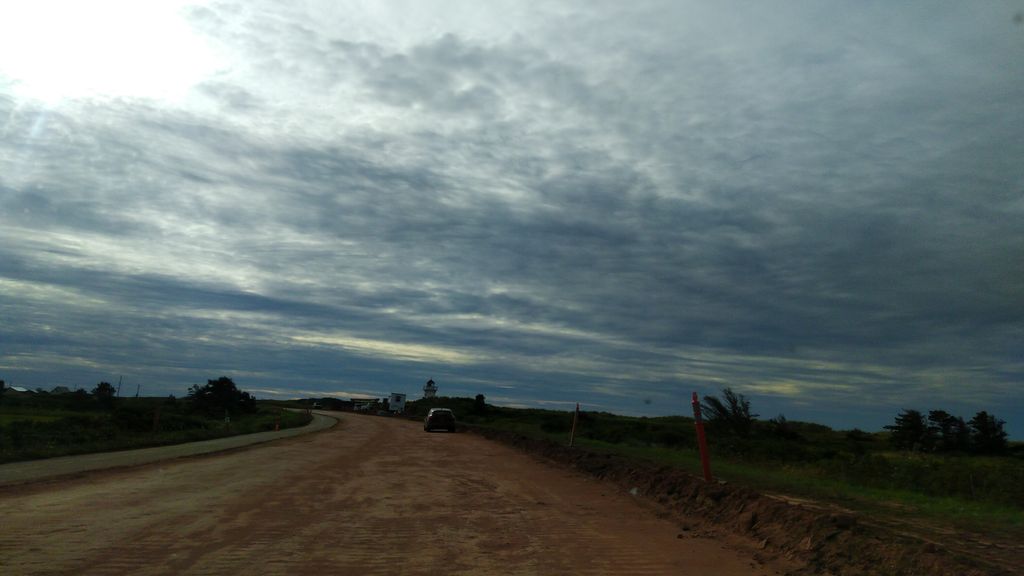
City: charlottetown